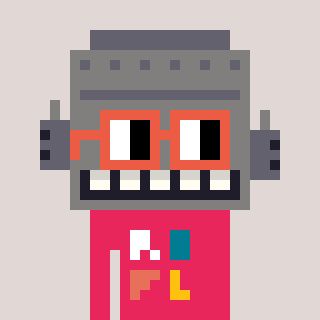
a pixel art character with square orange glasses, a robot-shaped head and a redpinkish-colored body on a warm background